Interaction volume radius: 5 \u00c5
Interaction volume height: 45 \u00c5
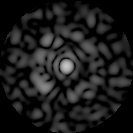
Disorder parameter: 0.8051